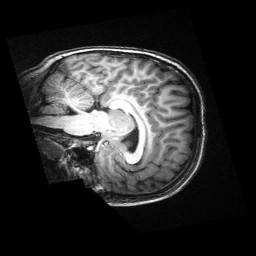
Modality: T1w
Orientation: sagittal
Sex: male